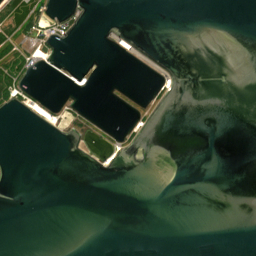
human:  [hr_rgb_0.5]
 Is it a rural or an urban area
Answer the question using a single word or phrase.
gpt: rural

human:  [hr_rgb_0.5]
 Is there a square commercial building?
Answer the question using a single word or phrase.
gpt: no

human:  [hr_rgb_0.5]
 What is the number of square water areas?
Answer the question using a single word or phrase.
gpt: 0

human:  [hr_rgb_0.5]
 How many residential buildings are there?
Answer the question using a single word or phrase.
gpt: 13

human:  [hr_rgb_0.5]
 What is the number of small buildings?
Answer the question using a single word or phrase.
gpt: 14

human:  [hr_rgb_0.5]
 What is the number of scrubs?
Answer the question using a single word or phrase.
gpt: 22

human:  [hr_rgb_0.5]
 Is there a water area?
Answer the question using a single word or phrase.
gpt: yes

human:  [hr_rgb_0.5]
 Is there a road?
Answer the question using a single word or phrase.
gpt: yes

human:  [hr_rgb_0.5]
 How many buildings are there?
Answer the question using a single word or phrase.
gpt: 16

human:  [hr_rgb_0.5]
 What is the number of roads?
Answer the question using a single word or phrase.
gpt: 140

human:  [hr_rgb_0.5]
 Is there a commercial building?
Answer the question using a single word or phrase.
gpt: yes

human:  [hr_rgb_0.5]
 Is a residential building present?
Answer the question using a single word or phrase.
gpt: yes

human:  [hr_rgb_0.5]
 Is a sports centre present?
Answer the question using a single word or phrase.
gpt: yes

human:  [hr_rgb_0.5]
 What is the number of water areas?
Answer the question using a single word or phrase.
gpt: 8

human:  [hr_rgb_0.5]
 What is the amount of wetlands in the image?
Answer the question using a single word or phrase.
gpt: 6

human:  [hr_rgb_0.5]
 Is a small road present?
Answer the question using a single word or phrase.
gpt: yes

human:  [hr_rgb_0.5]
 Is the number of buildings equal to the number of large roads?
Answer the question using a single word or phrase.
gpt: no

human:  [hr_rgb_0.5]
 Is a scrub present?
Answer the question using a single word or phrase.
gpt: yes

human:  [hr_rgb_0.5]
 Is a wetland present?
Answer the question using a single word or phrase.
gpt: yes

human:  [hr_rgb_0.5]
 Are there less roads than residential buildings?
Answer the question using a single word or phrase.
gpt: no

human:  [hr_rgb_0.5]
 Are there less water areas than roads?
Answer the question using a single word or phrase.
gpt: yes

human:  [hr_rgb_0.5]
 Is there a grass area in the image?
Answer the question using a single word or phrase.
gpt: yes

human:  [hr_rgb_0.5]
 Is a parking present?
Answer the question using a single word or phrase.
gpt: yes

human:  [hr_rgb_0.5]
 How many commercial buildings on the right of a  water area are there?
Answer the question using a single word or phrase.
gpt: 0

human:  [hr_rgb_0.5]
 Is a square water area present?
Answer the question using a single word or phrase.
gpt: no

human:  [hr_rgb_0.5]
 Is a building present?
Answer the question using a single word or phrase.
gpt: yes

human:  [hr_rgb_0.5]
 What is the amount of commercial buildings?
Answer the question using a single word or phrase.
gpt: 1

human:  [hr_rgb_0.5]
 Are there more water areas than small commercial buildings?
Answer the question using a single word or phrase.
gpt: yes

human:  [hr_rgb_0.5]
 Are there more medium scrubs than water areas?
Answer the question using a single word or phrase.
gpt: no

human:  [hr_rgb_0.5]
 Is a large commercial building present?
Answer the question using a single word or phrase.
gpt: no

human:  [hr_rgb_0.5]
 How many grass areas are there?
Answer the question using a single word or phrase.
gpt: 20

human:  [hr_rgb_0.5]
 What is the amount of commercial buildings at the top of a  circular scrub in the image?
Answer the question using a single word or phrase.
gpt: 0

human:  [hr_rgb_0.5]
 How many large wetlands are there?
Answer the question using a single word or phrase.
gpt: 6

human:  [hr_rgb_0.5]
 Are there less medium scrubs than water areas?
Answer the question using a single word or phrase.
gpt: yes

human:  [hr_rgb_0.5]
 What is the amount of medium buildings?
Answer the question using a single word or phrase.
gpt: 1

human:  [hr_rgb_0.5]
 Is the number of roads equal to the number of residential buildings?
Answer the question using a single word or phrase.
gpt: no

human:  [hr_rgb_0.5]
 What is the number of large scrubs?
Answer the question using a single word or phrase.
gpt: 17

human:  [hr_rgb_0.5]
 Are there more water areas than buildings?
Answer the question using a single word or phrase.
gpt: no

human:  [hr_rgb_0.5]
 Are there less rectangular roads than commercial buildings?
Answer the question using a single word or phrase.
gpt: yes

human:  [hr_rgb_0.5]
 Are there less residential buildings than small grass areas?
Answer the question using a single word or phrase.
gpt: no

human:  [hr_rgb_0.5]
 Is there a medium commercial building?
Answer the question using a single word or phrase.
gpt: no

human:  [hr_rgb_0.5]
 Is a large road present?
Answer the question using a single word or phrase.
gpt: no

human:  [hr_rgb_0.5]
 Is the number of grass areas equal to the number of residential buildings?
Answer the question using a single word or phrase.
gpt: no

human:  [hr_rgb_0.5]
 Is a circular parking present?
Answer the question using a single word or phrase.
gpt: no

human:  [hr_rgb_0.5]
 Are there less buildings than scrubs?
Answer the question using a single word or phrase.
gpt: yes

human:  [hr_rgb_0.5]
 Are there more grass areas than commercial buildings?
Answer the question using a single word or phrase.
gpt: yes

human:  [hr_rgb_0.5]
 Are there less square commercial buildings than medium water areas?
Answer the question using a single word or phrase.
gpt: no

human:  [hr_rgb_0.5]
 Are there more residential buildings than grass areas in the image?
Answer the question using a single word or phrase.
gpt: no

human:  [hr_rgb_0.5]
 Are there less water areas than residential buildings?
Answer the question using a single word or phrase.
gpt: yes

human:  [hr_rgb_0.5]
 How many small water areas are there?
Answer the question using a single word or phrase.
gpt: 6

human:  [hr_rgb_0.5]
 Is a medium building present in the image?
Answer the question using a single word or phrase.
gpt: yes

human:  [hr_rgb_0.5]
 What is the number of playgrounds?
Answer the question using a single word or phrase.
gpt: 2

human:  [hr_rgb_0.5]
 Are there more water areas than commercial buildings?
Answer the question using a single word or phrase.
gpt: yes

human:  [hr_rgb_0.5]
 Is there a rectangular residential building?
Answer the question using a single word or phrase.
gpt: yes

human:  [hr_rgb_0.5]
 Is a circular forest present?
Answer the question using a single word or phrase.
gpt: no

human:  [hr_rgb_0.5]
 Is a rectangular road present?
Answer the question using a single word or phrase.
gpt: no

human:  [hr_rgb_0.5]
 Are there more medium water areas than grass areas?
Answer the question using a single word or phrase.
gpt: no

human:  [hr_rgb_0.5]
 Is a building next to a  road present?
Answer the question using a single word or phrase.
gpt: yes

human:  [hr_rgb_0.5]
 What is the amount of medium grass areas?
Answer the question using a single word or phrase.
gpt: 3

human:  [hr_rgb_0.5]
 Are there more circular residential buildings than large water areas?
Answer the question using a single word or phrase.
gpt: no

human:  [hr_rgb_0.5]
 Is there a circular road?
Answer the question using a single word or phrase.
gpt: no

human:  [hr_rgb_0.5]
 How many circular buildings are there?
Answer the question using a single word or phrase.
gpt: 1

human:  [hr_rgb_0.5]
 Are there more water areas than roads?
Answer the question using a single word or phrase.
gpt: no

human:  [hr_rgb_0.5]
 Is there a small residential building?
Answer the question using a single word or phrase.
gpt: yes